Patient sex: M
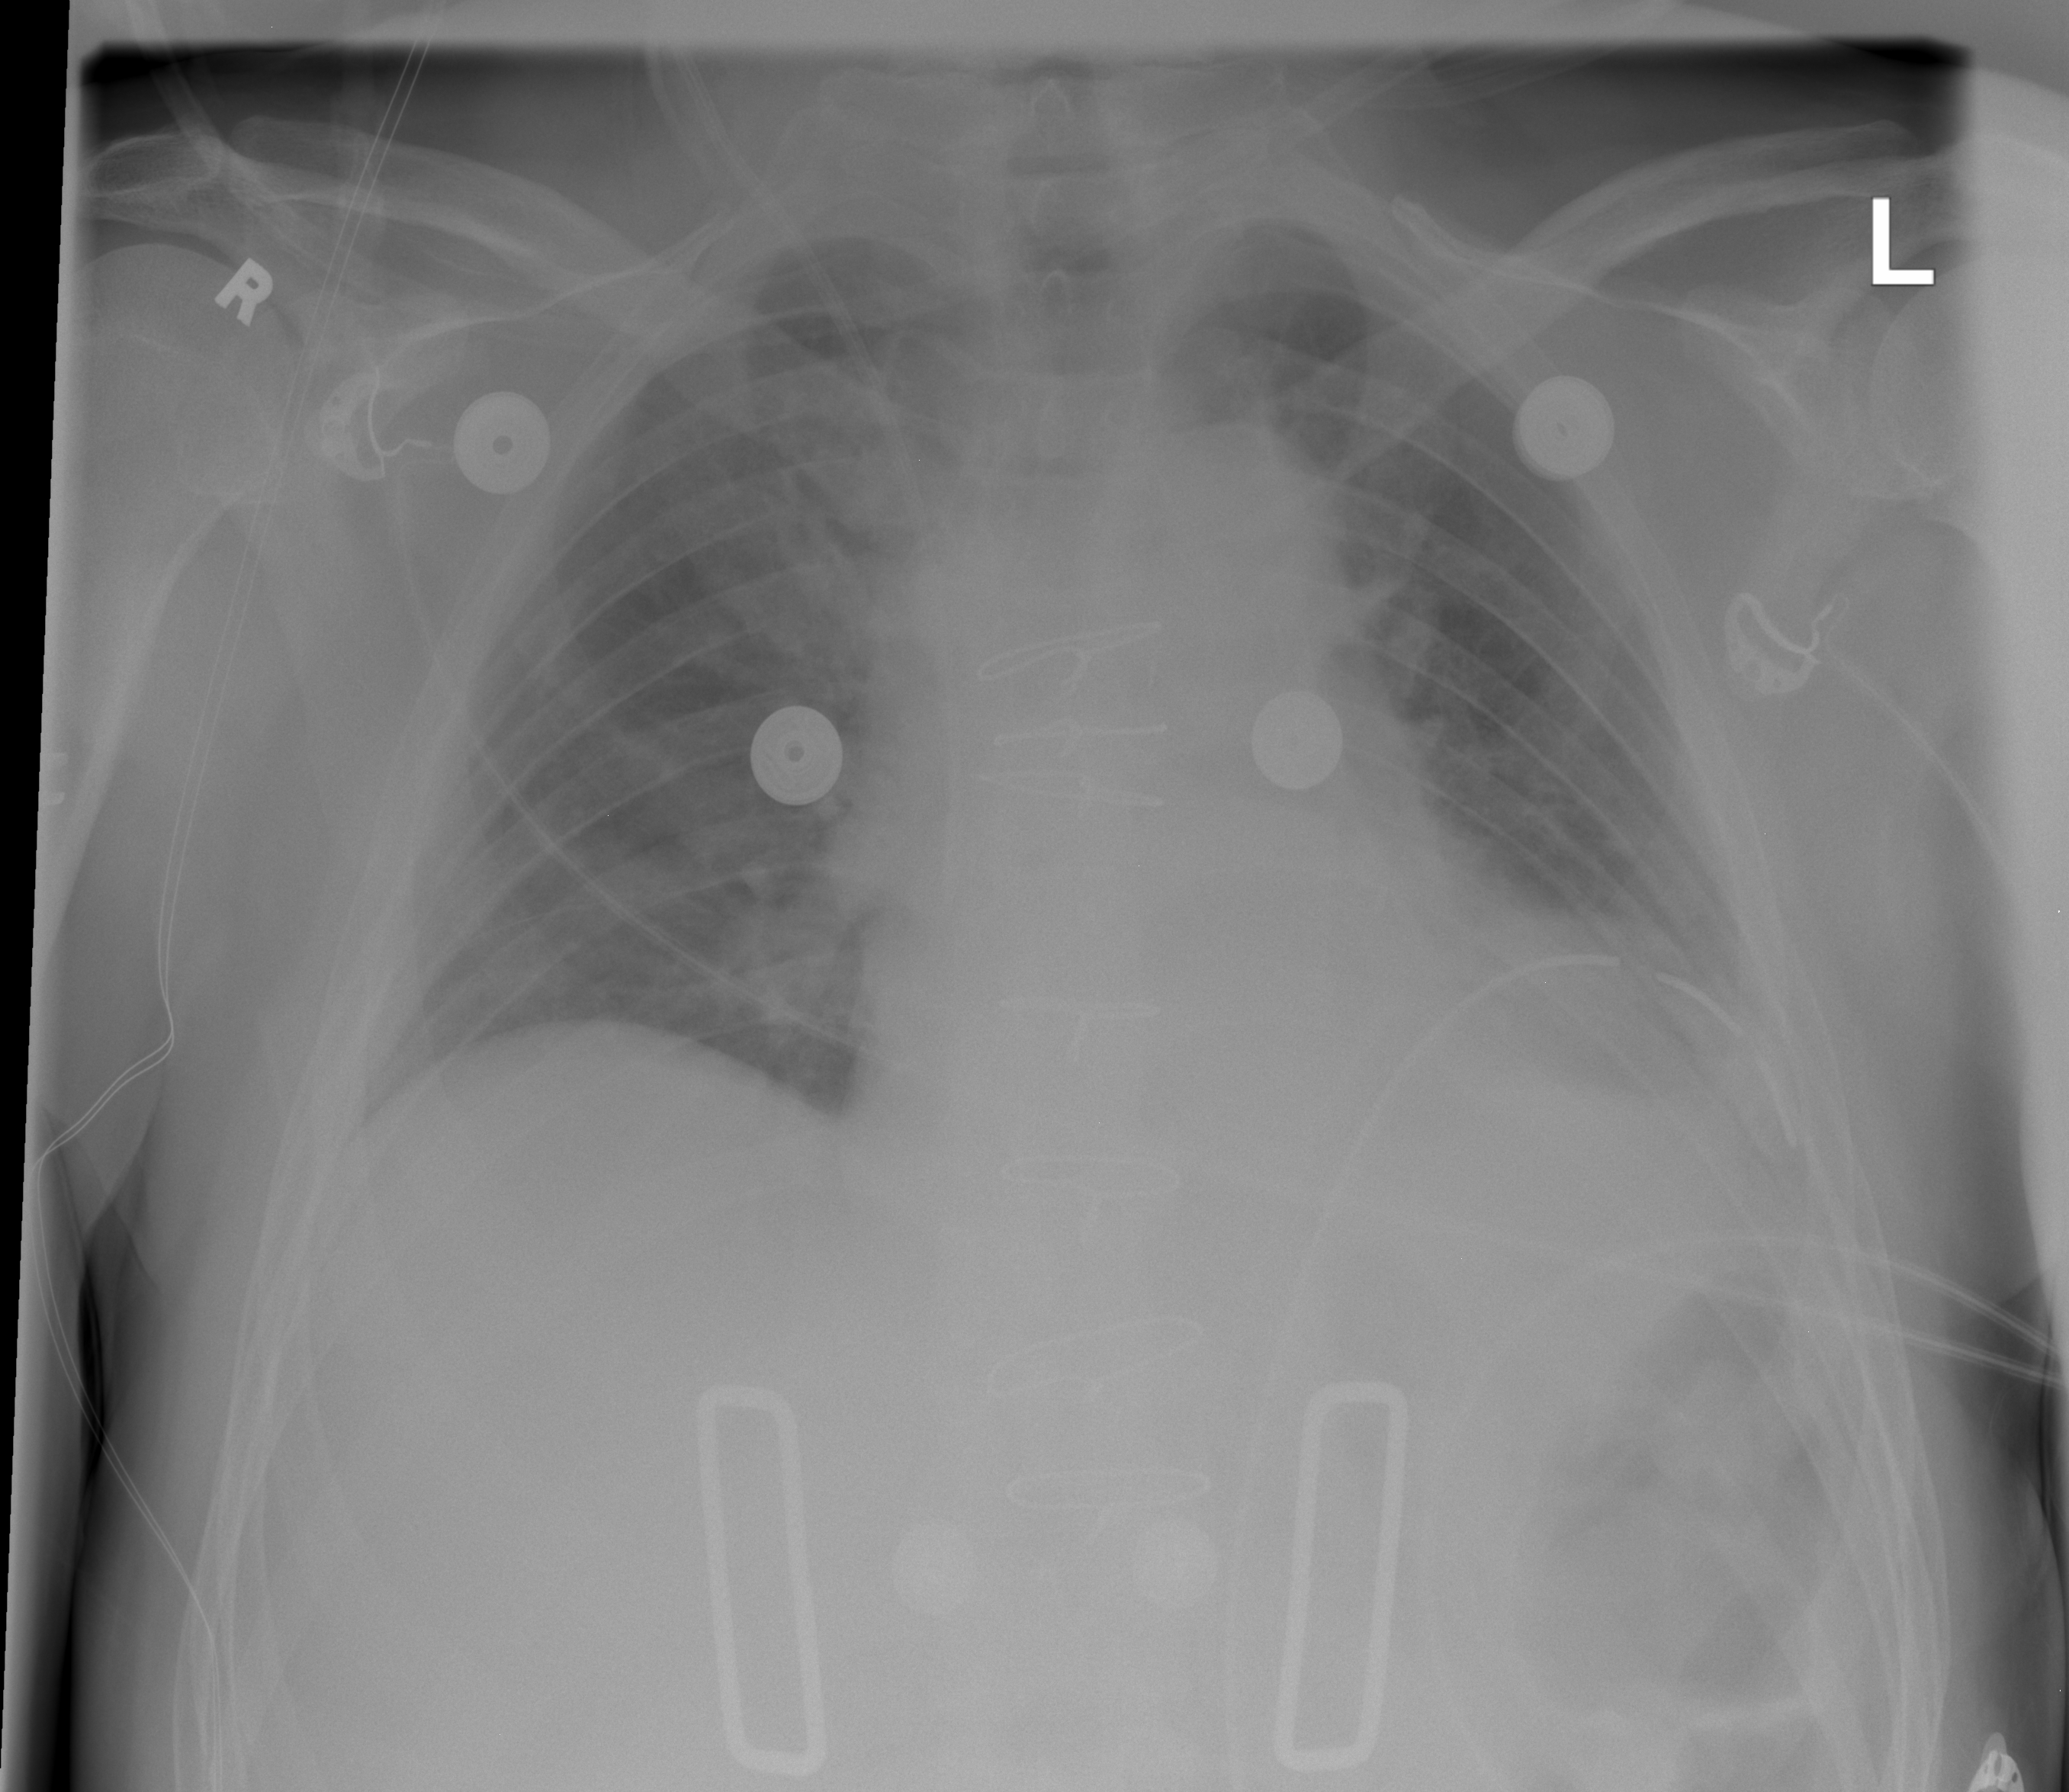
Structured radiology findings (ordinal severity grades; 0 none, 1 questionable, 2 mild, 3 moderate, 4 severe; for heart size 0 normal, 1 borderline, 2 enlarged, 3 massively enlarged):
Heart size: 2
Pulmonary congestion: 2
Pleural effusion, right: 0
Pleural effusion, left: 2
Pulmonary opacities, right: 0
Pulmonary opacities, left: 2
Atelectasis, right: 2
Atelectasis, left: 2